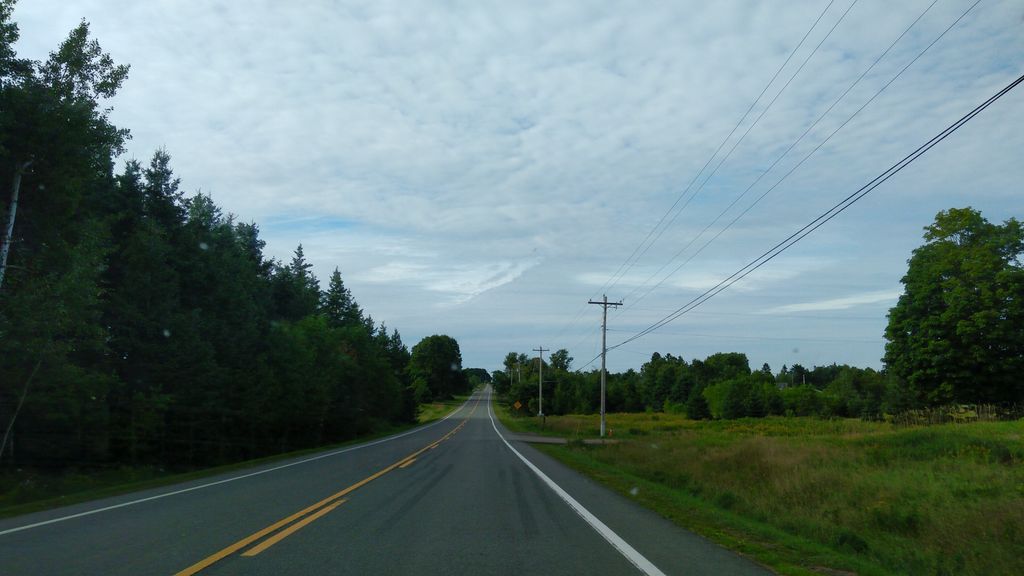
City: charlottetown